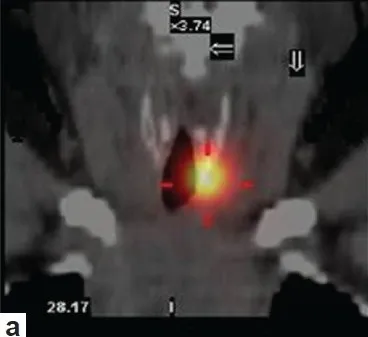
Hybrid SPECT-CT fusion shows I-131 uptake in the residual thyroid tissue on the left side of the neck.
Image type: radiology (pet)